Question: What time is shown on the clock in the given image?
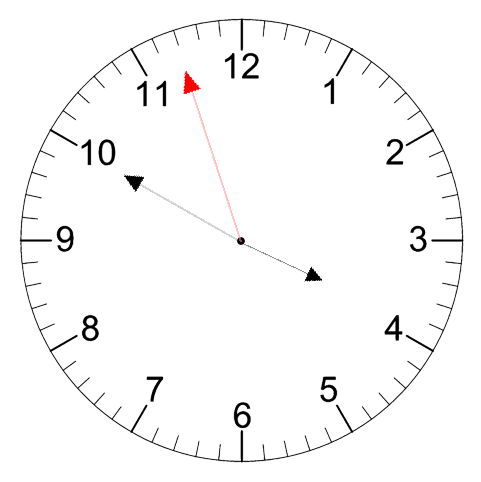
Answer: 03:49:57